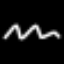
Label: squiggle